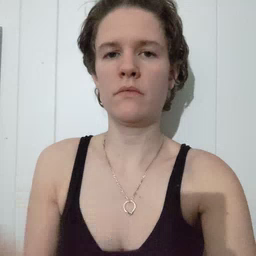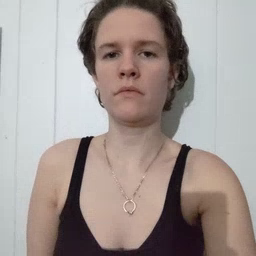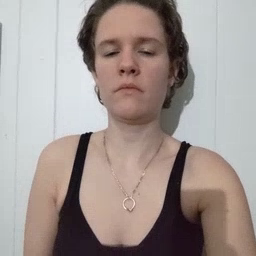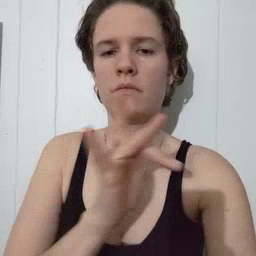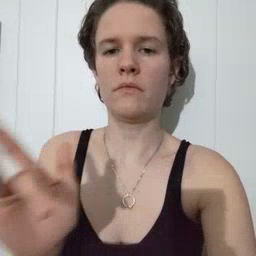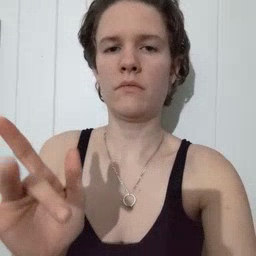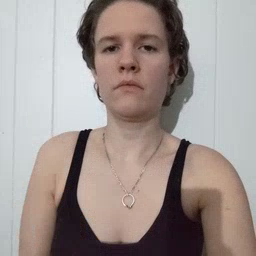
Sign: empty